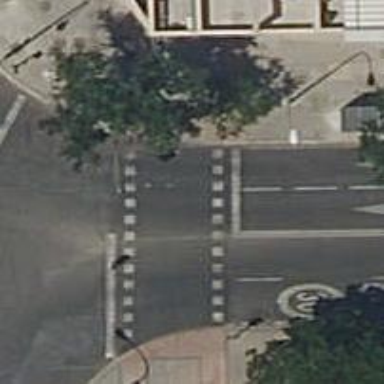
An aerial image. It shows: Road crossing with traffic signals.